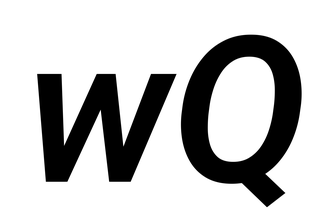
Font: Roboto-Italic_SemiBold_Italic